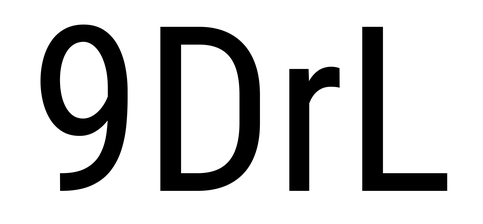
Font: Roboto_Condensed_Regular